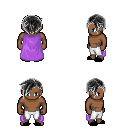
a pixel art fantasy rpg character, male body template, human, dark skin, lavender cape, white pants, gray pixie cut hairstyle, black slippers, four views (front, back, left, right), 2x2 character sprite sheet, small pixel art, hard edges, no anti-aliasing